Question: I'm trying to implement something that looks like the current natwest app.

It needs to be a 'UITableViewController', with a 'UIView' at the top that can scroll through numerous different screens.
Any Help Appreciated.
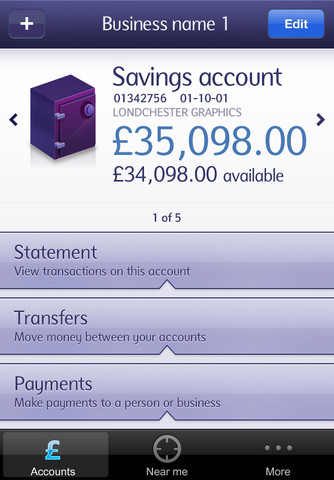
Answer: Another option which may be suitable is to use a UIViewController (with the tableView delegate methods) and create the UIView and the UITableView and add them to the UIViewController. This way you can potentially still make use of UITableView headers in the tableView.
Also, the view at the top will remain static when scrolling the tableView
'''
UIView *topView = [[UIView alloc]initWithFrame:CGRectMake(0, 0, 320, 200)];
// Create your view here
UITableView *tableView = [[UITableView alloc]initWithFrame:CGRectMake(0, 200, 320, 380)];
tableView.delegate = self;
tableView.dataSource = self;
[self.view addSubview:topView];
[self.view addSubview:tableView];
'''
To scroll the topView you'll need to add a UIScrollView etc.